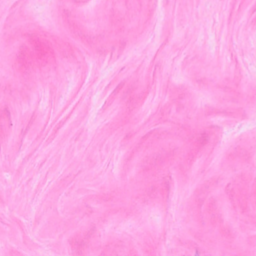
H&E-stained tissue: Breast